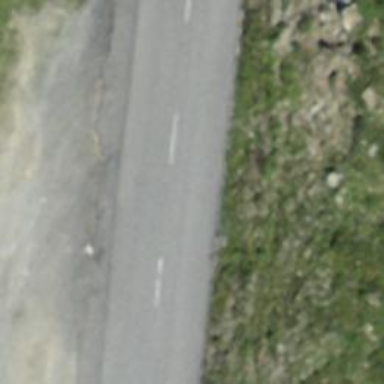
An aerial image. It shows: Passing place on the road.